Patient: sex M, age 75
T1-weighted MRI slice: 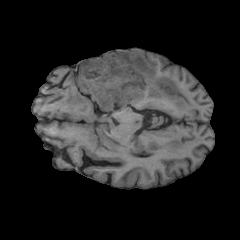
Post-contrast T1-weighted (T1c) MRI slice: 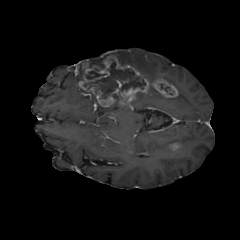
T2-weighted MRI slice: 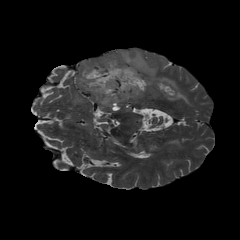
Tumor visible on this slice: yes
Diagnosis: Glioblastoma, IDH-wildtype
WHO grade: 4